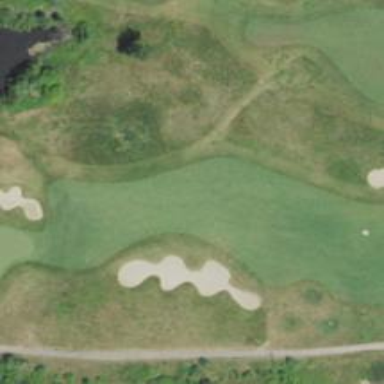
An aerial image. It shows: Golf hole.